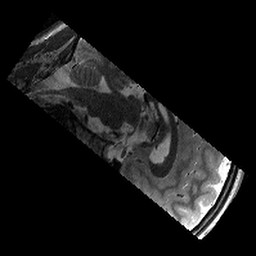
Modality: T2w
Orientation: sagittal
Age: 10
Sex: male
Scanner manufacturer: siemens
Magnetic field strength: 3 T
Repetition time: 9.23 s
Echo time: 0.067 s